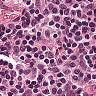
Metastatic tissue present: no